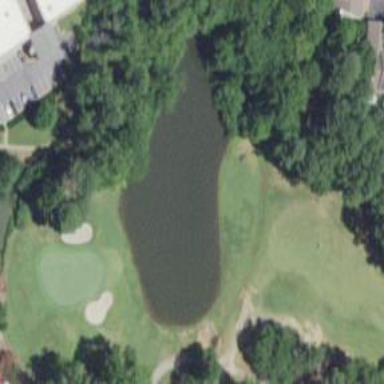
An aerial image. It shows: Water hazard in golf course. The hazard is natural water feature.